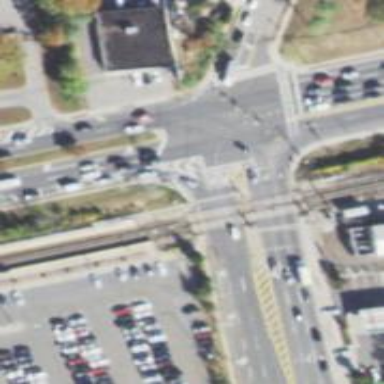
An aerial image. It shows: Crossing for the railway.